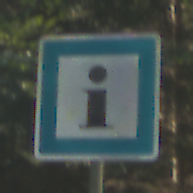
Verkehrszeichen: Informationsstelle
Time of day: MorningAfternoon
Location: Outdoor (Nature)
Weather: Clear
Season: NotSpecified
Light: Natural